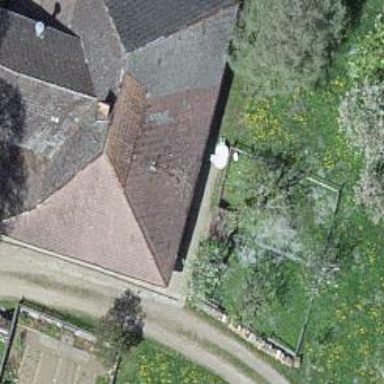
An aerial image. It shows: Farm building.